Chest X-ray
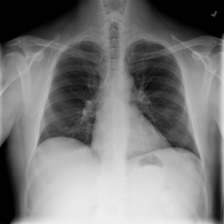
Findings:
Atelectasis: negative
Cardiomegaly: negative
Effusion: negative
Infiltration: negative
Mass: negative
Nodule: negative
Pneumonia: negative
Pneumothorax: negative
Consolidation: negative
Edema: negative
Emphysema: negative
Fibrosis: negative
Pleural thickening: negative
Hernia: negative